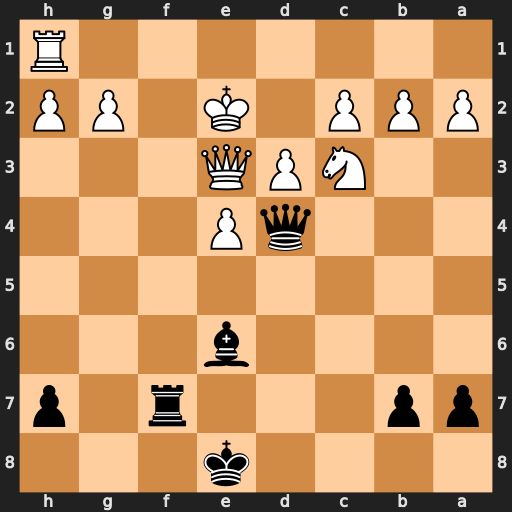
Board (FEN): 4k3/pp3r1p/4b3/8/3qP3/2NPQ3/PPP1K1PP/7R
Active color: b
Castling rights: -
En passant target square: -
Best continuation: Bg4+ Kd2 Rf2+